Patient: sex M, age 56
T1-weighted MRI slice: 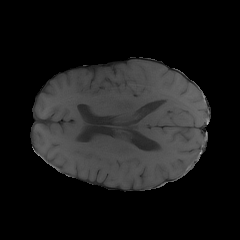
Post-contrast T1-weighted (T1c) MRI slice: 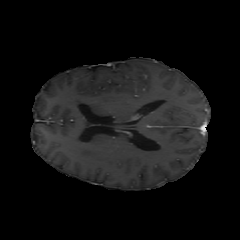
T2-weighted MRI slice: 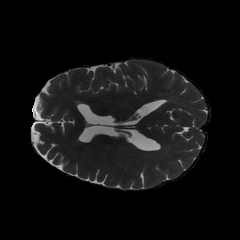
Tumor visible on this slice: no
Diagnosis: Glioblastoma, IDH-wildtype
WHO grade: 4